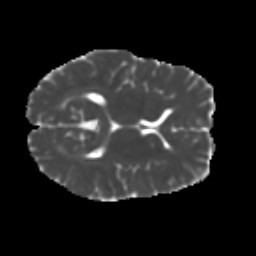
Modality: MD
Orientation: axial
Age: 22
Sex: male
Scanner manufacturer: ge
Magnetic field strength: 3 T
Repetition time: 7.8 s
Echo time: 0.0608 s